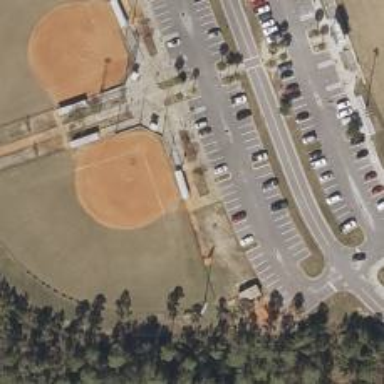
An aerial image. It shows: Bleachers on leisure land.